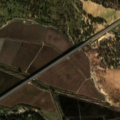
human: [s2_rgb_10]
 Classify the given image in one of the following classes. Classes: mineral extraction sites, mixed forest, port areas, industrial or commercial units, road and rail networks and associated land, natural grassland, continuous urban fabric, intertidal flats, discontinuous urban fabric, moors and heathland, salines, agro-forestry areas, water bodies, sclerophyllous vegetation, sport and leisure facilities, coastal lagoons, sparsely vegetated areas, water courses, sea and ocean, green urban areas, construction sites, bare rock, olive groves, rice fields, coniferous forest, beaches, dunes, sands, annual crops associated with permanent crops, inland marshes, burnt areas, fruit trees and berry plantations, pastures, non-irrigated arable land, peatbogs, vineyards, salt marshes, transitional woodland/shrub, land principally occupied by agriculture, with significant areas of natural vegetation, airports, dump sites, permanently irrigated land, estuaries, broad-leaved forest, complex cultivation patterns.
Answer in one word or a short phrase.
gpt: rice fields, agro-forestry areas, broad-leaved forest